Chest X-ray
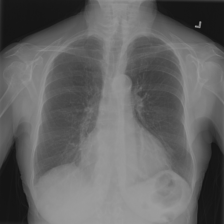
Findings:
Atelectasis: positive
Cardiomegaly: positive
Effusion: negative
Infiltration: negative
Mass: negative
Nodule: negative
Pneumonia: negative
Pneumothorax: negative
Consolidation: negative
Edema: negative
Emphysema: negative
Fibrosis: negative
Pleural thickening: negative
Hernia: negative